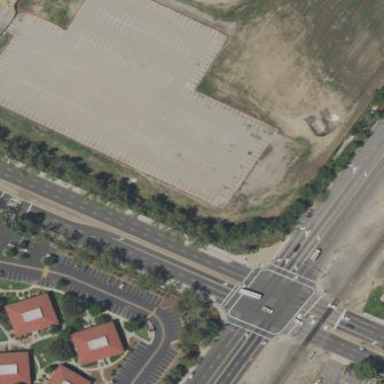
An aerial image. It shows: Unpaved overflow parking lot.